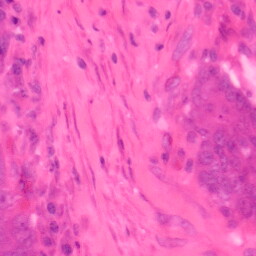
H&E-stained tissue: Colon